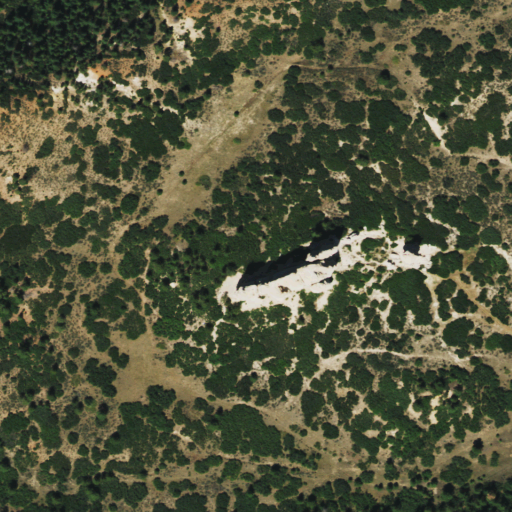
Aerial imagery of mountain in Colorado named Cathedral Rock containing shrub, evergreen forest, and deciduous forest